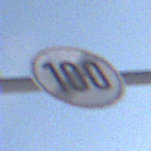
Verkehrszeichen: EndeGeschwindigkeit100
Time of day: MorningAfternoon
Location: Outdoor (Nature)
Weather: PartlyCloudy
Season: Winter
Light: Natural